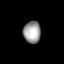
Tissue: lung
Cell type: Epithelial cells
Senescence score: 0.2338
Nuclear area (px): 376
Mean DAPI intensity: 156.484